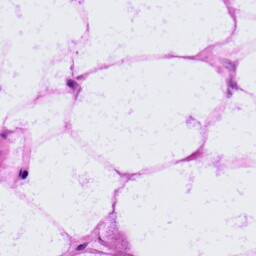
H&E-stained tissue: LymphNode